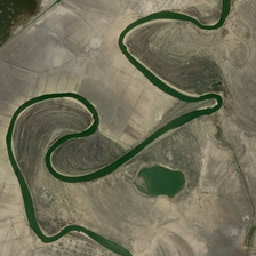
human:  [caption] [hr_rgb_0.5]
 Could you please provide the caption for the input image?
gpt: The river twists and turns.

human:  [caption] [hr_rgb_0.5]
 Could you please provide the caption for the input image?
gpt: The river twists and turns.

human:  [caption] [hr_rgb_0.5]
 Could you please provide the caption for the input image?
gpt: The river twists and twists.

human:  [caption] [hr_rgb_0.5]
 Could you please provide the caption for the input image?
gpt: the water in the river is very clear .

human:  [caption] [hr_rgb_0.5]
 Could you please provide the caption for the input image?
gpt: the water in the river is very clear .